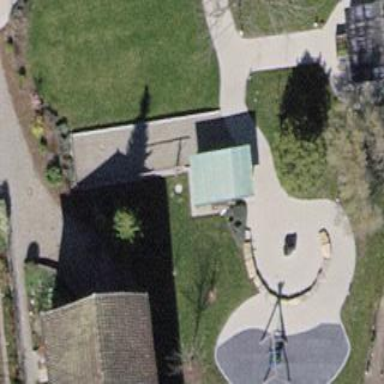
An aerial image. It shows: Playground area for leisure land.